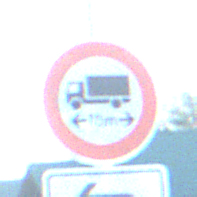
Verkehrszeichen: TatsaechlicheLaenge
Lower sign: RichtungsangabeDurchPfeile2
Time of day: MorningAfternoon
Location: Outdoor (Nature)
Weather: Clear
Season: NotSpecified
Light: Natural